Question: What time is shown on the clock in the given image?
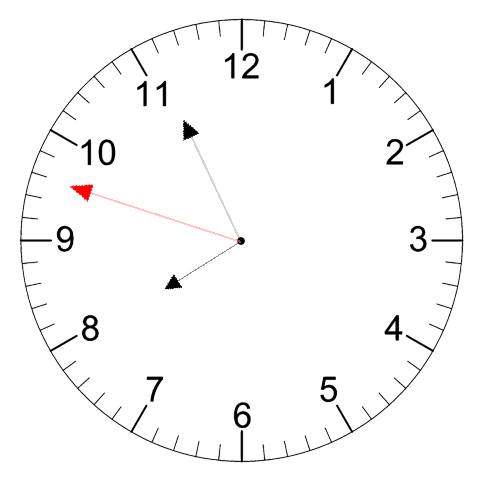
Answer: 07:55:48